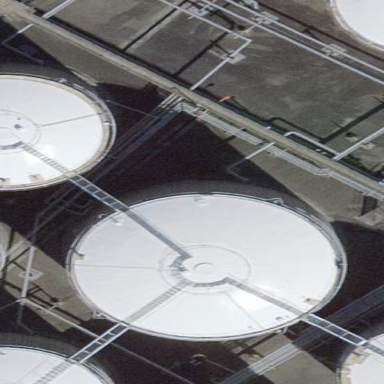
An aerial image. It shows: Storage tank building.